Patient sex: F
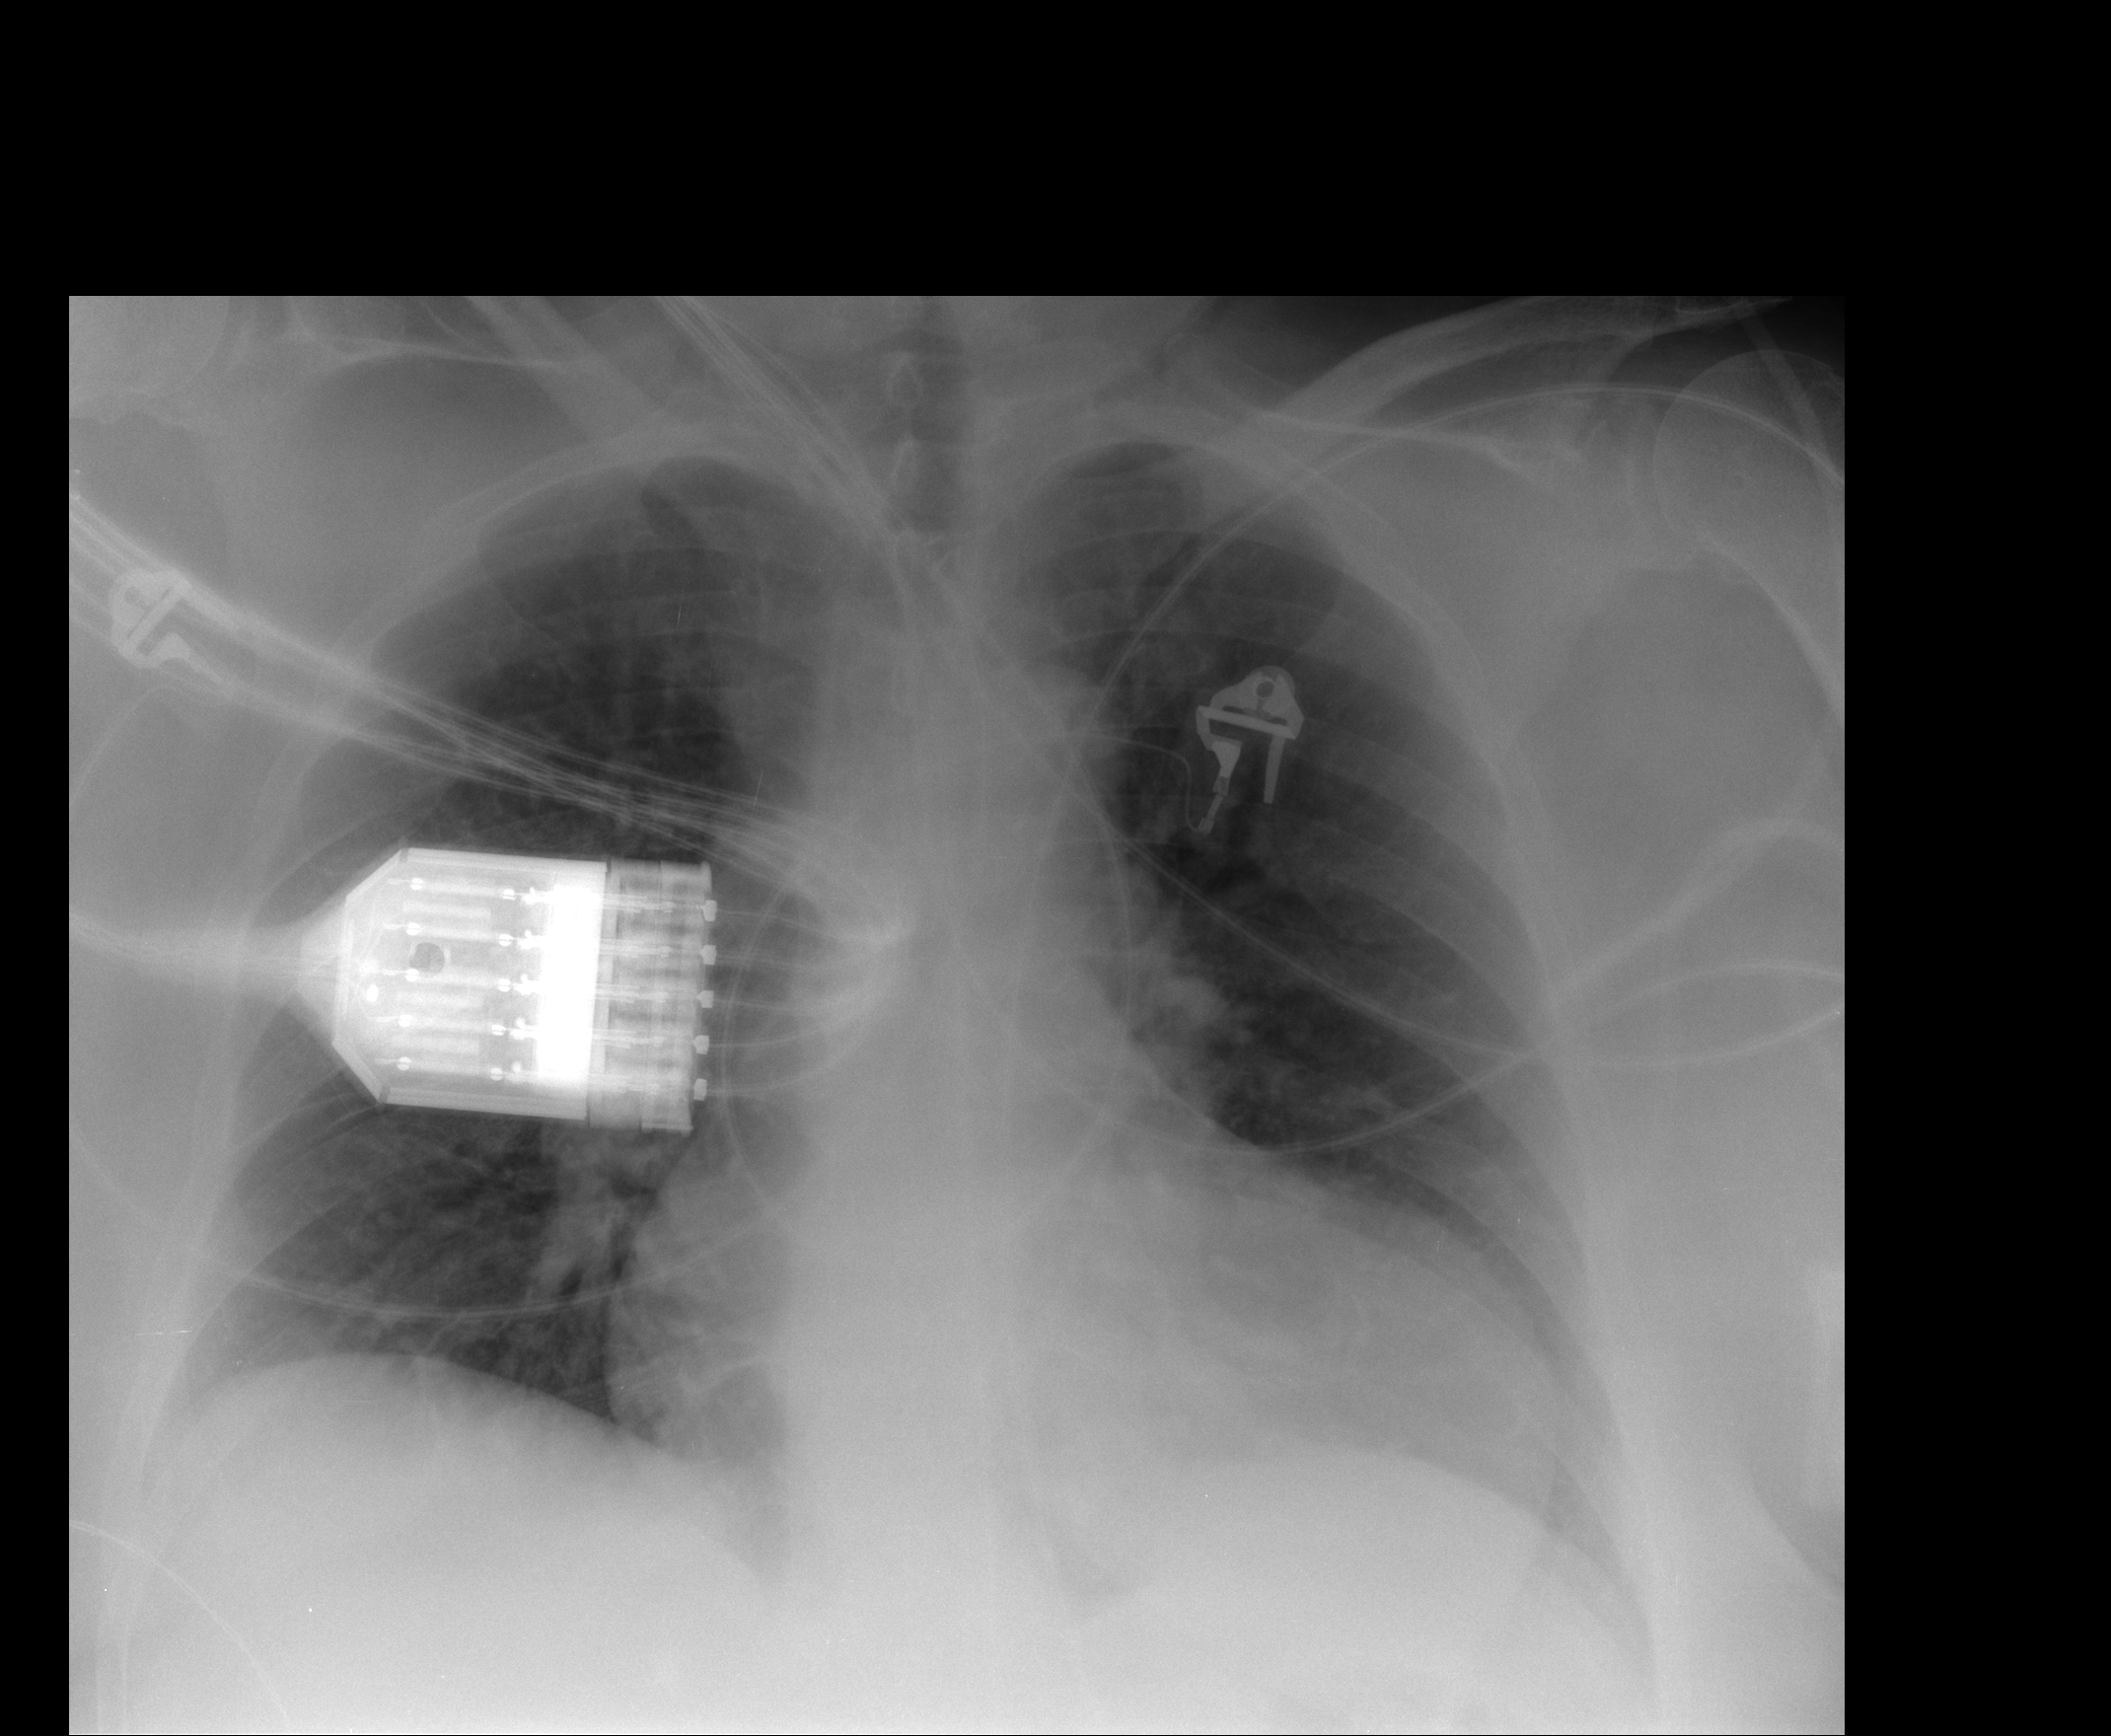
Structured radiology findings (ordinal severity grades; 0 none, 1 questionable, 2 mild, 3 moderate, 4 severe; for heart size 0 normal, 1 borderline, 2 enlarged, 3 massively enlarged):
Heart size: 2
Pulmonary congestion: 2
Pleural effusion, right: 1
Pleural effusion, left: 2
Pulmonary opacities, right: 0
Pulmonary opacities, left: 0
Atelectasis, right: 2
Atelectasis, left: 2